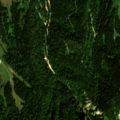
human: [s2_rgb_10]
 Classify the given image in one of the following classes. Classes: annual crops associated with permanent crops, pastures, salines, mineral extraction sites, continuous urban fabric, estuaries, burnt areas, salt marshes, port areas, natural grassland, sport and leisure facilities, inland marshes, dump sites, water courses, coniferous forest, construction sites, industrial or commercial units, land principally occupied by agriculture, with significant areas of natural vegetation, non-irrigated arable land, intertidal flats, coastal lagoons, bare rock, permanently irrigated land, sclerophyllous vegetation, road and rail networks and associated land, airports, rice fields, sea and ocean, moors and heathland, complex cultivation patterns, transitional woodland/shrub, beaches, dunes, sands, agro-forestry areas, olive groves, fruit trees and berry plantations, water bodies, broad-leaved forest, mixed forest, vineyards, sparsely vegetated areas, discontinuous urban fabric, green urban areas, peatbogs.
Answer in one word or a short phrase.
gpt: pastures, coniferous forest, mixed forest